Question: I have a 'sessions' table and what I am trying to do is run a query to check if a certain account is logged in.

My query looks like this:
'''
SELECT id FROM sessions WHERE data LIKE '%4%'
'''
But with a query like that, if the user_id of "14" is logged in, that query will return True. How do I check to see if a certain number exists and matches exactly?
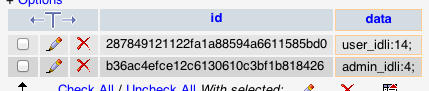
Answer: Include the delimiters in your search:
'''
WHERE data LIKE '%:4;%'
'''